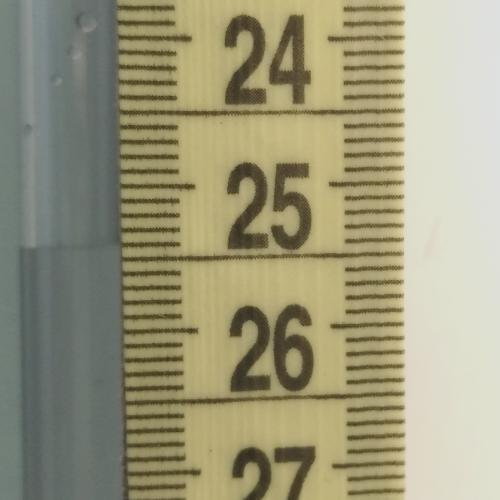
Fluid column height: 25.4 cm